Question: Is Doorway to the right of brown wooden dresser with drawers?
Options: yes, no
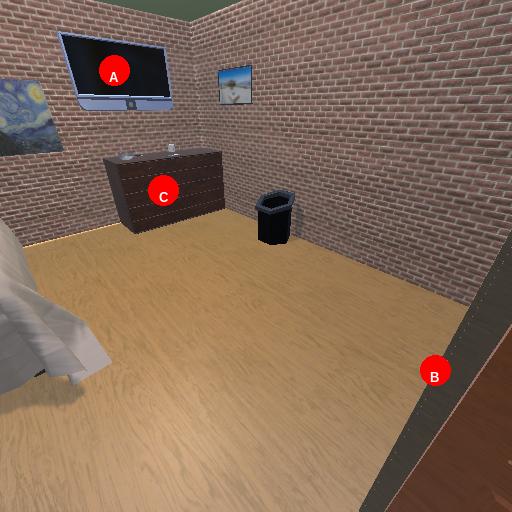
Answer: yes